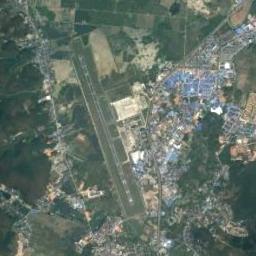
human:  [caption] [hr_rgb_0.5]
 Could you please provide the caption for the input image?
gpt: The airport is surrounded by neat terraces .

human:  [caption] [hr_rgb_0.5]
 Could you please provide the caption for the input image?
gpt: There is an airport in the middle of the grass next to many buildings .

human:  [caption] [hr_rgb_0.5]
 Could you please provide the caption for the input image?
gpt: An airport with some parallel runways and an open area in the forest and dense residential areas beside .

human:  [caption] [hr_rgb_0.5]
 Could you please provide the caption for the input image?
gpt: A complex airport with many runways and buildings is surrounded by a residential area and green farmland .

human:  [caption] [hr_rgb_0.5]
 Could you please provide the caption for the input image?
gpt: The airport is surrounded by grass .